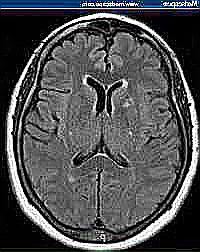
Label: notumor